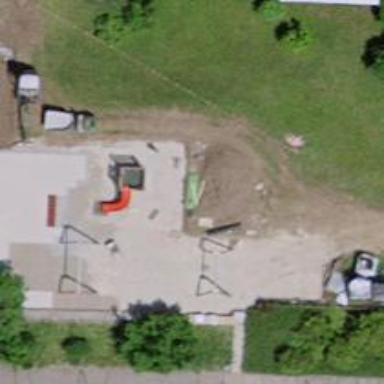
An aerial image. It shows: Playground area for leisure activities on the land.